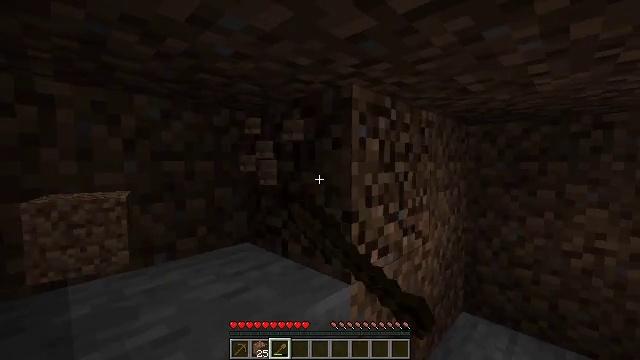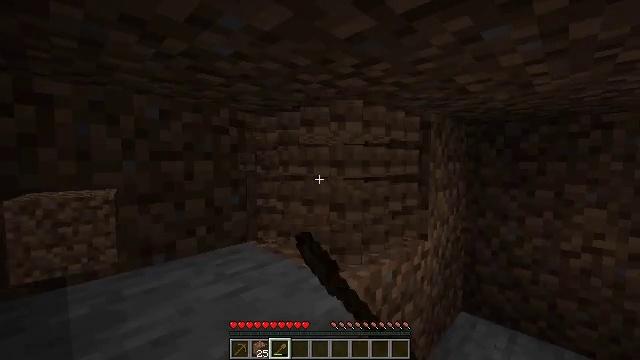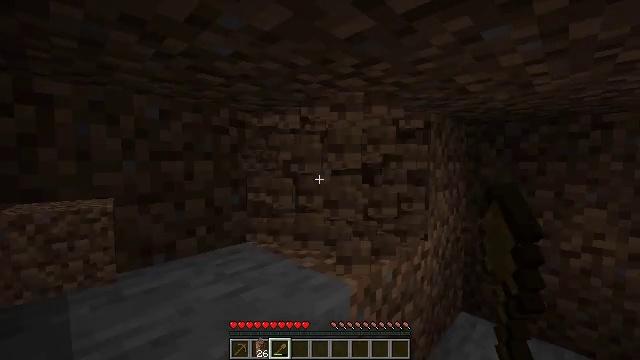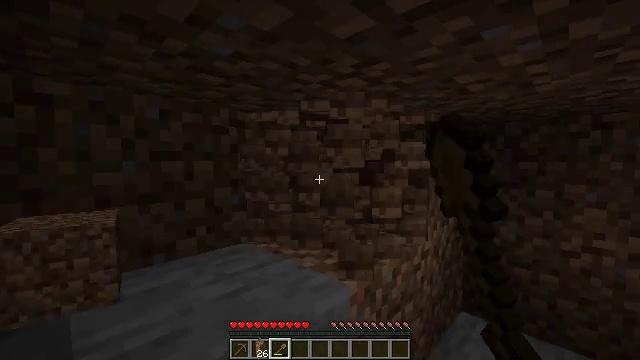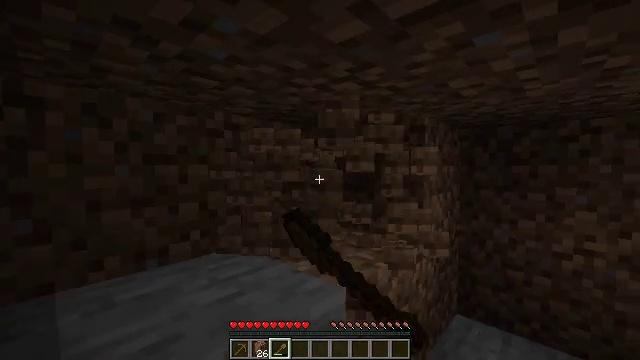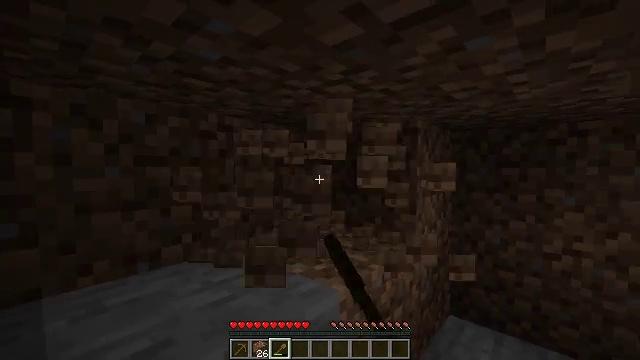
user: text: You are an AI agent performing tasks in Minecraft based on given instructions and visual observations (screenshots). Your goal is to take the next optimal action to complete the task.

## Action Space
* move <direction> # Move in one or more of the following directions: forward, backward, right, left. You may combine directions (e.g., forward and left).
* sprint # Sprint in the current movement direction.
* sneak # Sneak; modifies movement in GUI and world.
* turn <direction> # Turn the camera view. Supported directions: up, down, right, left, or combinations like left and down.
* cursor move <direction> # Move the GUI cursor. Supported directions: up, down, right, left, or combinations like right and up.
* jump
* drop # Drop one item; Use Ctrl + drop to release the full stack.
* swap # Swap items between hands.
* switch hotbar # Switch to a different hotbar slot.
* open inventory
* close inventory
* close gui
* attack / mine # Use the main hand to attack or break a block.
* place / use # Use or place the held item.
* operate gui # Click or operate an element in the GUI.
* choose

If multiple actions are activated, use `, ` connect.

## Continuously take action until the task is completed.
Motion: motion action
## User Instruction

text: Gather dirt.
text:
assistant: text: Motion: attack / mine
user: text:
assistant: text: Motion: attack / mine
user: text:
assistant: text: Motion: attack / mine
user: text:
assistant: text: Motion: turn right, attack / mine
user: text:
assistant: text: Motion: turn right, attack / mine
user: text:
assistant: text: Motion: attack / mine